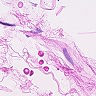
Metastatic tissue present: no